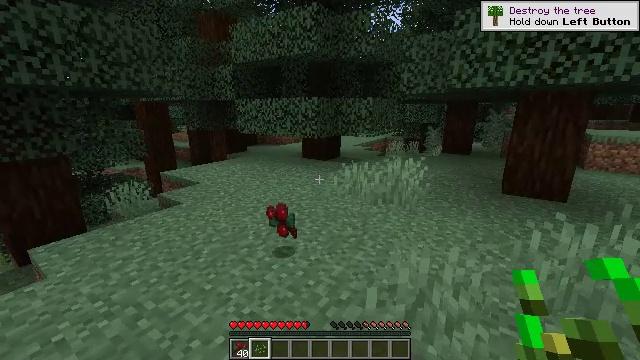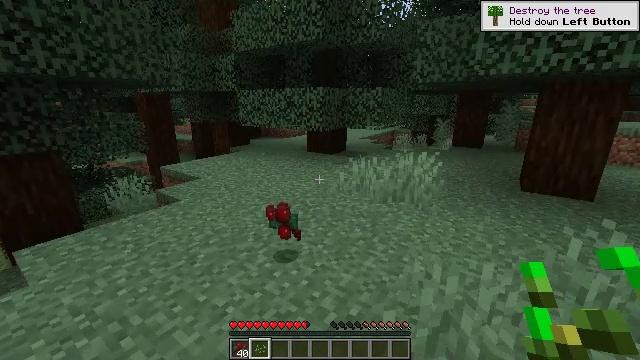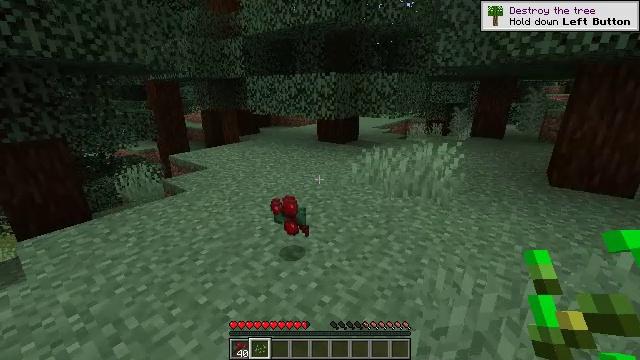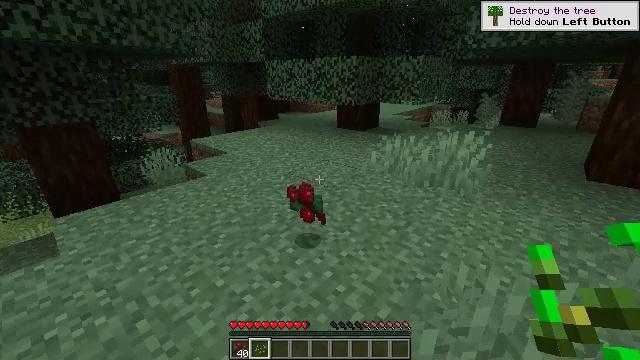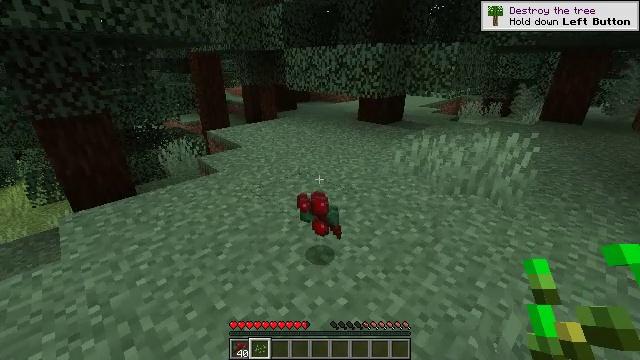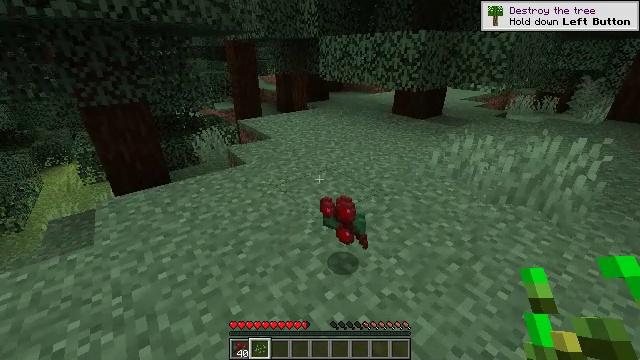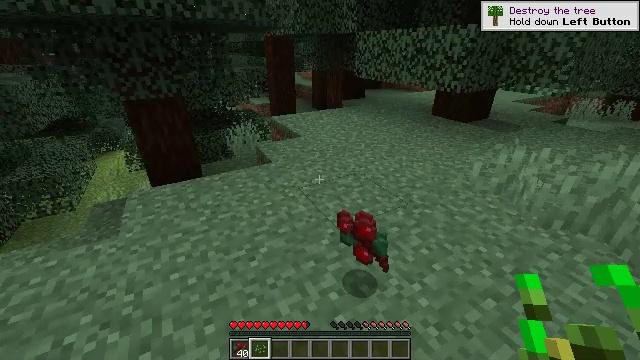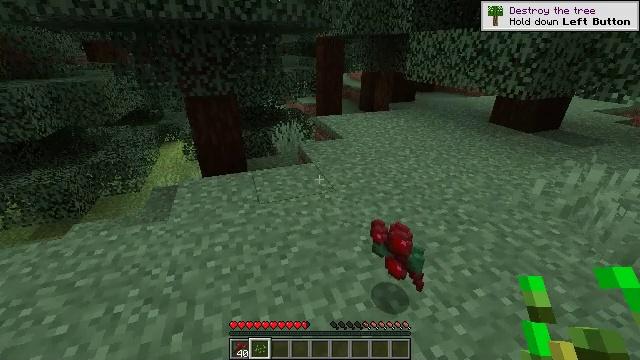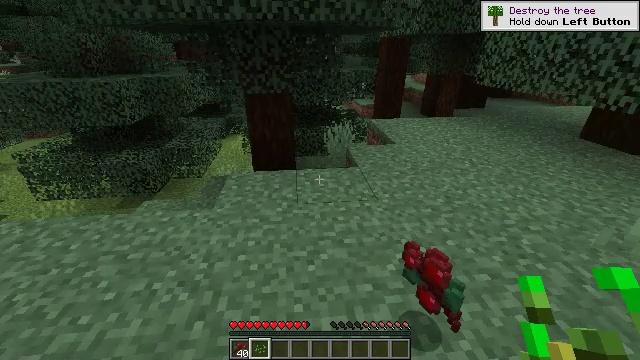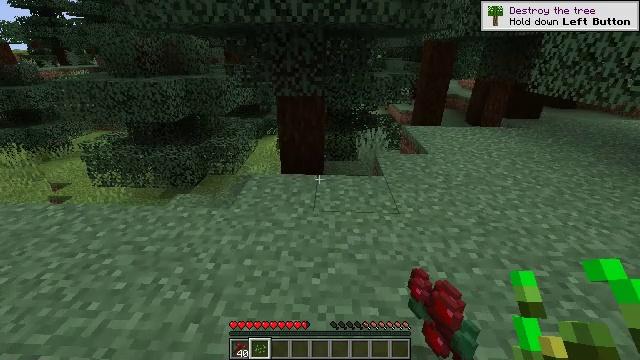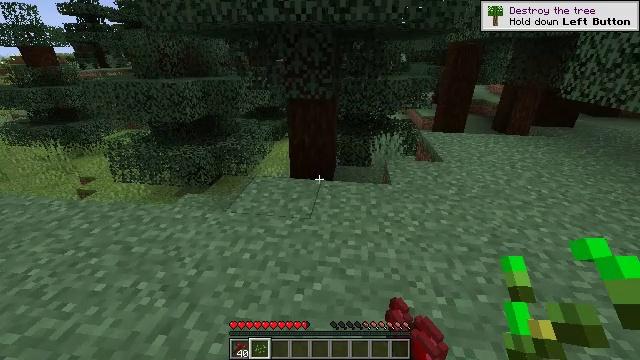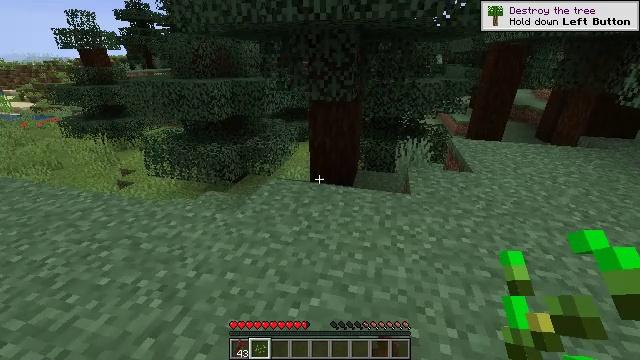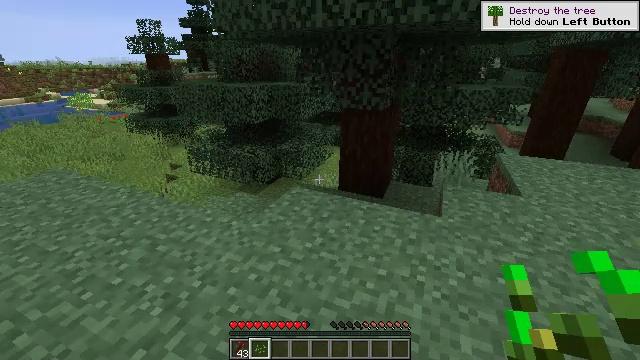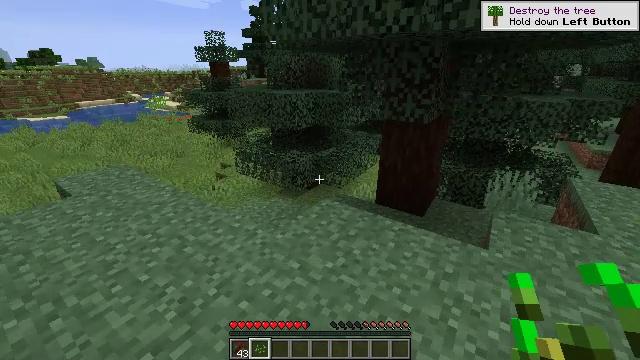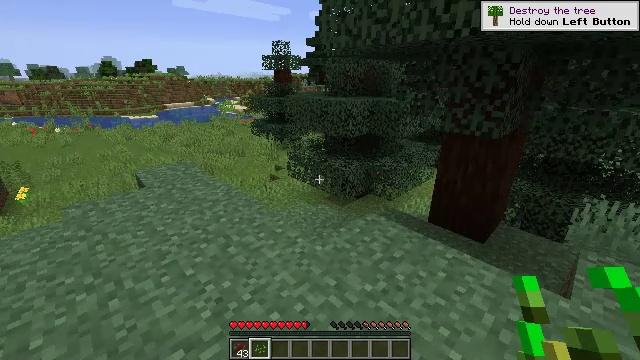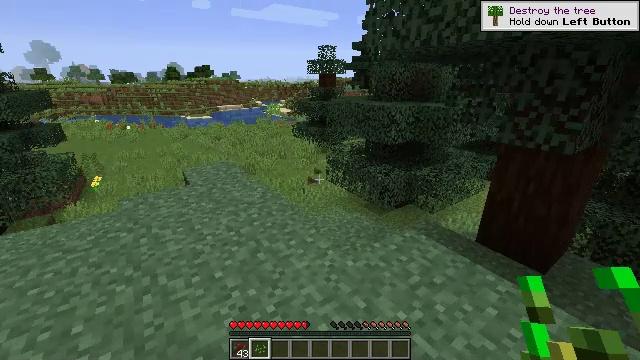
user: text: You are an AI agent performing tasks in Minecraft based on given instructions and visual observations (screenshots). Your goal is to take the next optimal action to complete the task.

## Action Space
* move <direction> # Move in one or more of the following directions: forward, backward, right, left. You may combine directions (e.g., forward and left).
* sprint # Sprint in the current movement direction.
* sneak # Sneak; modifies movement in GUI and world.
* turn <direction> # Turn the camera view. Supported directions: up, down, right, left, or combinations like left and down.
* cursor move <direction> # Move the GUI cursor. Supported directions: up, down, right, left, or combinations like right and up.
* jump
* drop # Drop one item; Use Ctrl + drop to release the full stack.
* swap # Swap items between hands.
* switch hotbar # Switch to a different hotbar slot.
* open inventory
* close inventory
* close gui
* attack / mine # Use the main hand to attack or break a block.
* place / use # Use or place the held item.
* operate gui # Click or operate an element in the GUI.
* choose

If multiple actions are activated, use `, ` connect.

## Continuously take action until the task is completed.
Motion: motion action
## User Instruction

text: Gather sweet berries from the bush.
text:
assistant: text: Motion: move forward, turn left and down
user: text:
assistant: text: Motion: move forward, turn left and down
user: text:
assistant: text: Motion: move forward, turn left and down
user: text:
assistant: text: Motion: move forward, turn left and down
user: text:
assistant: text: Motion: move forward, turn left and down
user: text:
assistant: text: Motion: move forward and move right, turn left
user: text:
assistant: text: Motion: move forward and move right, turn left
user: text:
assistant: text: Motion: move forward and move right, turn left
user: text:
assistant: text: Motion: move forward and move right, turn left
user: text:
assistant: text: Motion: move forward and move right, turn left
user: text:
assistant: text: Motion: move forward and move right, turn left
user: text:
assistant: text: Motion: move forward and move right, turn left
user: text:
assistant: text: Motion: move forward and move right, turn left and up
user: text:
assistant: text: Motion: move forward, turn left and up
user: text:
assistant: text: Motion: move forward, turn left
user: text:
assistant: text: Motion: move forward, turn left
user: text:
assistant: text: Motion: move forward, turn left
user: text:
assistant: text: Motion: move forward, turn left
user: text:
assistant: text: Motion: move forward
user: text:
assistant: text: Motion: move forward
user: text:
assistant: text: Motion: move forward
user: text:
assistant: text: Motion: move forward, turn left and down
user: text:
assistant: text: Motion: move forward, turn left and down
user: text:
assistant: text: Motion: move forward
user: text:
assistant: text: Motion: move forward
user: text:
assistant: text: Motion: move forward
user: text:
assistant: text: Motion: move forward
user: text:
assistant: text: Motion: move forward, sprint
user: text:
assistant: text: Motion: move forward, sprint
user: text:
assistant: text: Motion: move forward, sprint